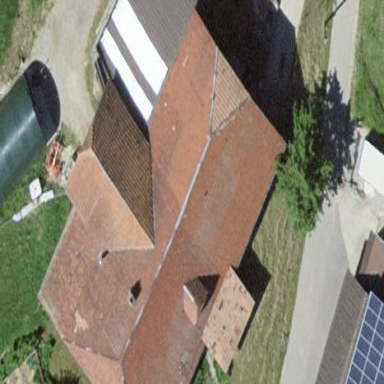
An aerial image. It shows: Farm building.